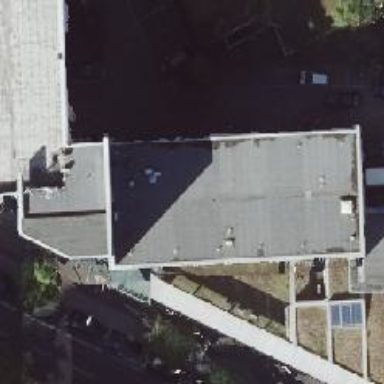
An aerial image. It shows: Part of building.